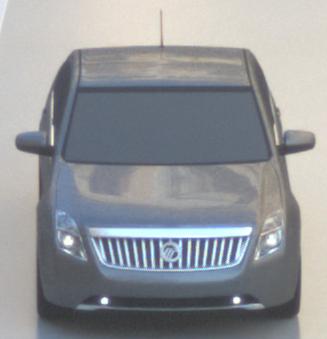
Make: Mercury
Model: Milan
Detailed model: -
Model produced from: 2009
Model produced until: 2010
Doors: 4
Color: gray
Road condition: wet road
Daytime: morning or afternoon
Contrast: low contrast